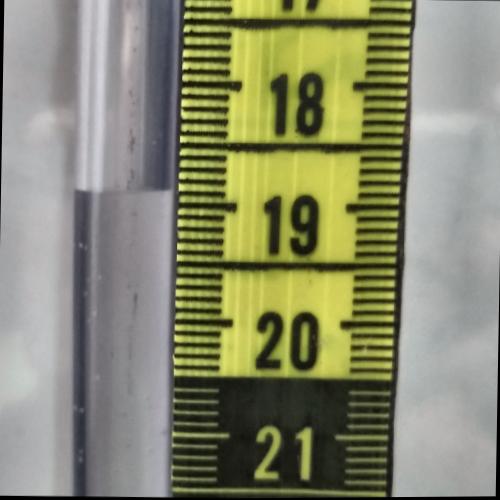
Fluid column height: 18.9 cm